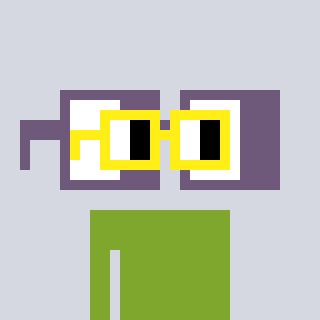
a pixel art character with square yellow glasses, a glasses-shaped head and a slimegreen-colored body on a cool background